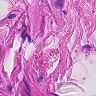
Metastatic tissue present: no